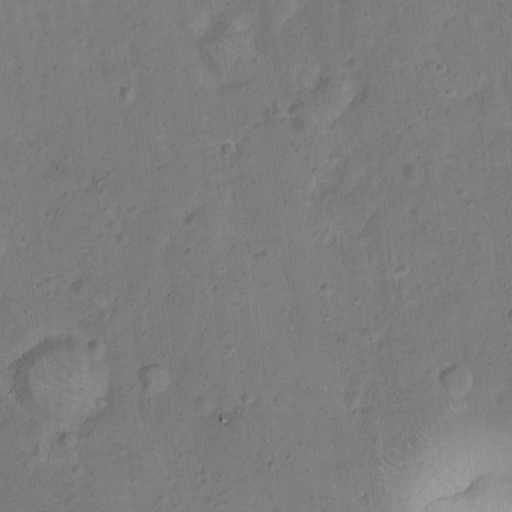
Classes present: Background